Question: I have an MFC dialog (actual a dialog bar with in a dialog) that contains a progress bar with these strange black pixels in the corner. I have tried the following to remove them:
- - -
I have yet to find a way to remove these black pixel.
Here is an example of what it looks like:

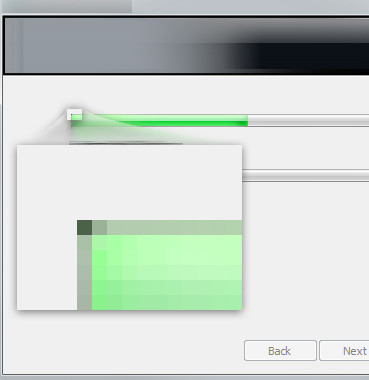
Answer: It seems I have found the issue. When the progress bar performs its painting it was sending an WM_ERASEBKGND message to the dialog to get the background with which it would paint. Some how the DC brush origin was being messed up. Using the following code at the start of the function seems to have fixed the issue with no ill effects.
'''
CRect rcClip;
pDC->GetClipBox(rcClip);
pDC->SetBrushOrg(-rcClip.left, -rcClip.top);
'''